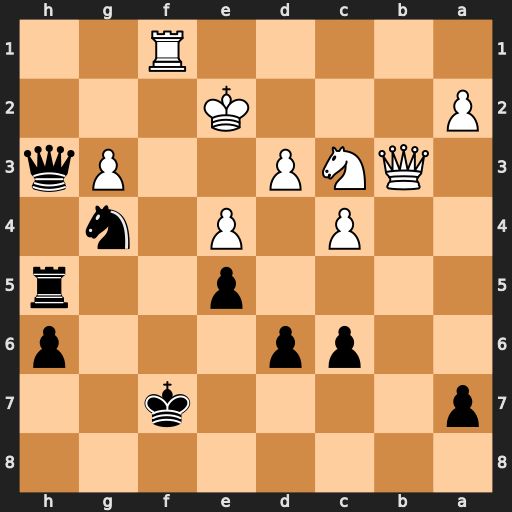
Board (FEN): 8/p4k2/2pp3p/4p2r/2P1P1n1/1QNP2Pq/P3K3/5R2
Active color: b
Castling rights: -
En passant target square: -
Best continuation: Kg6 Qb8 Qg2+ Ke1 Qxg3+